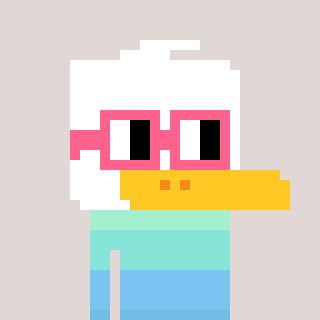
a pixel art character with square pink glasses, a duck-shaped head and a blue-colored body on a warm background